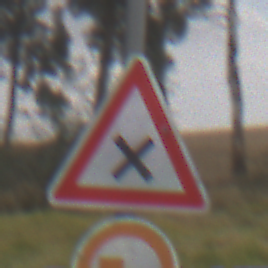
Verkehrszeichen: KreuzungOderEinmuendung
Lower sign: UeberholverbotKraftfahrzeuge
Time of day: MorningAfternoon
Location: Outdoor (Nature)
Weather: Overcast
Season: NotSpecified
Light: Natural